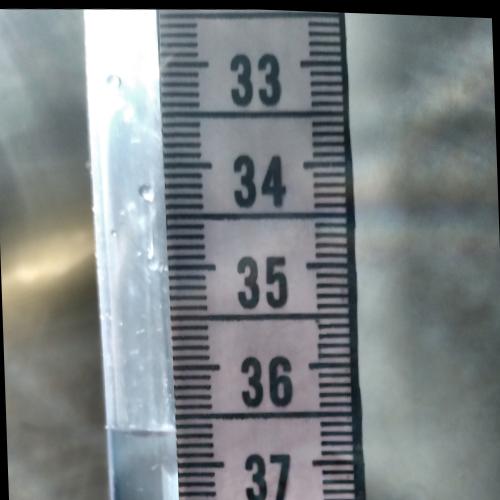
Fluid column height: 36.7 cm